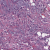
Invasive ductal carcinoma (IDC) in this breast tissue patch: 1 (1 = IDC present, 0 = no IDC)